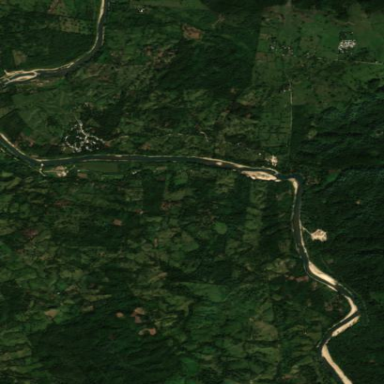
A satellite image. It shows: River flowing through natural landscape.